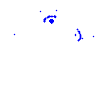
Particle: pion